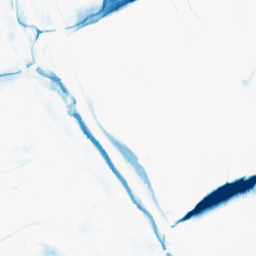
Category: morphological
Decomposition family: morphological_ellipse
Decomposition parameters: operation: closing
width: 30
height: 5
Upsampling method: fft_zeropad
Upsampling parameters: scale: 2
Upsampling scale: 2